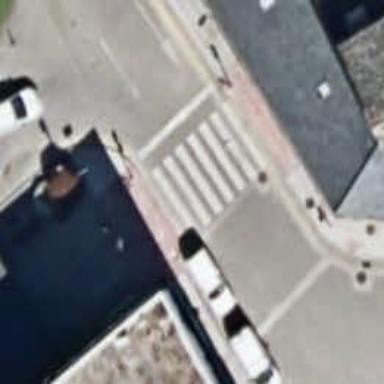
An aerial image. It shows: Zebra crossing on the road.